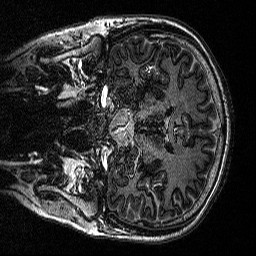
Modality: MP2RAGE
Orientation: coronal
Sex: male
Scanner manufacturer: siemens
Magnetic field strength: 3 T
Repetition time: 5 s
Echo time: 0.00292 s